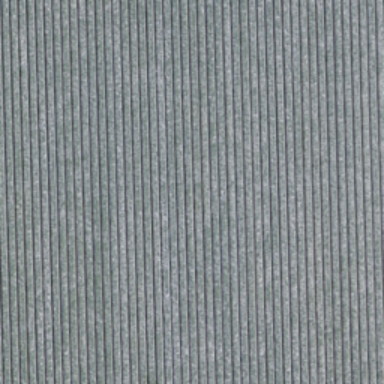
There is a piece of formland .